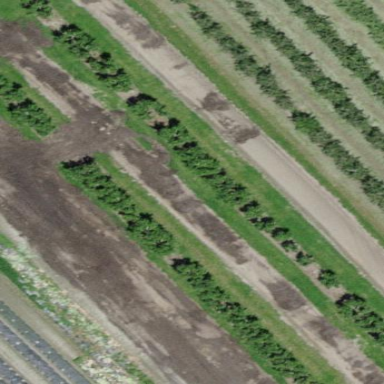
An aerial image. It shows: Orchard.